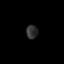
Tissue: prostate
Cell type: Epithelial cells
Senescence score: 0.3365
Nuclear area (px): 157
Mean DAPI intensity: 47.841